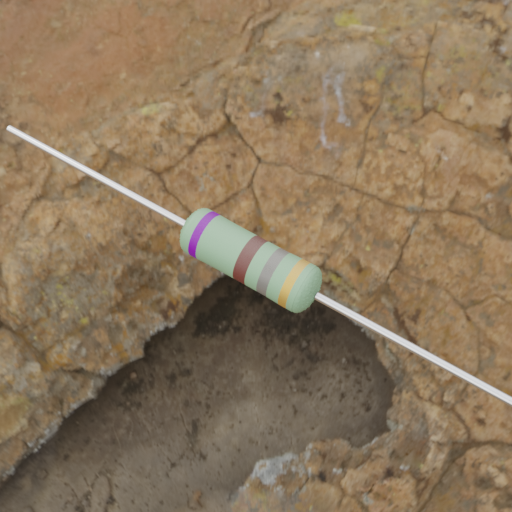
Resistor colour bands (in order): violet, brown, gray, gold